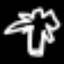
Label: palm tree